Aerial crown-view tile of a tropical tree (Barro Colorado Island, Panama), acquired 20250512:
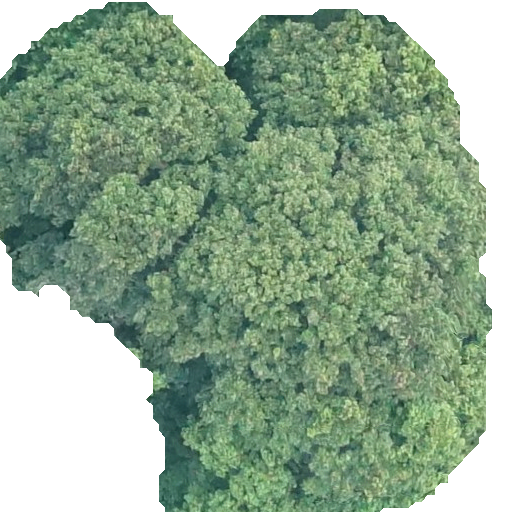
Species: Prioria copaifera
GBIF accepted scientific name: Prioria copaifera
Crown area: 300.817 m²